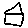
Label: house